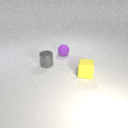
small gray metal cylinder behind small yellow rubber cube